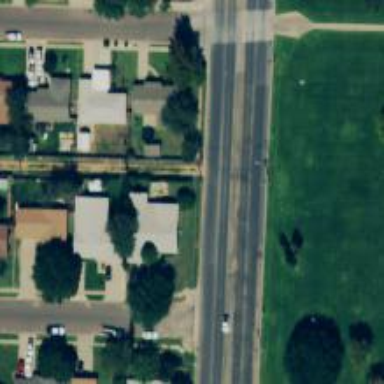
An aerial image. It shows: Alley classified as service road.